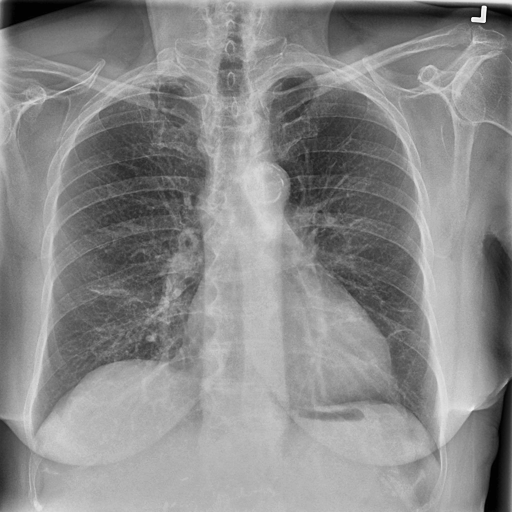
Finding: NORMAL